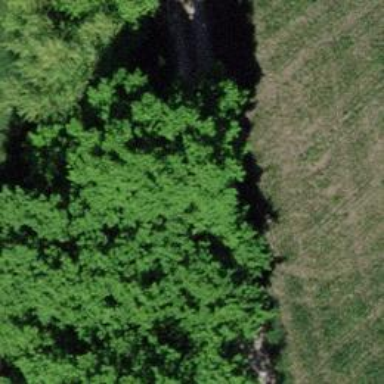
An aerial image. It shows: Broadleaved tree with lush leaves.